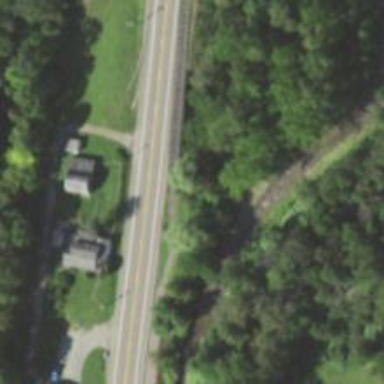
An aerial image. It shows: Abandoned light rail railway running alongside trunk highway.